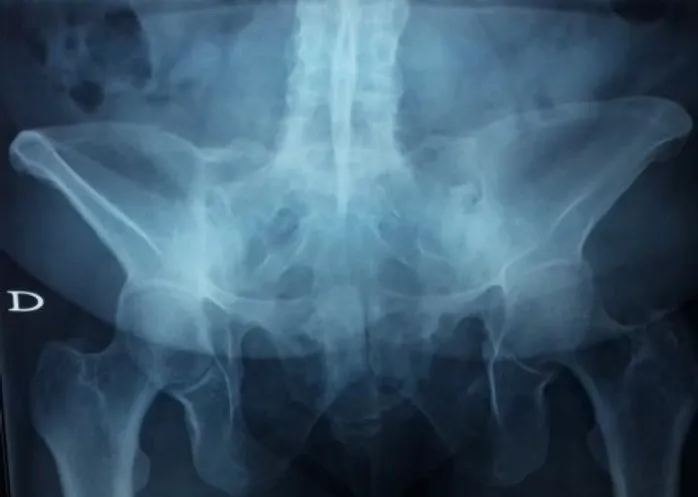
Pelvic x-rays showed a bilateral sacroiiitis grade 4.
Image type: radiology (x_ray)